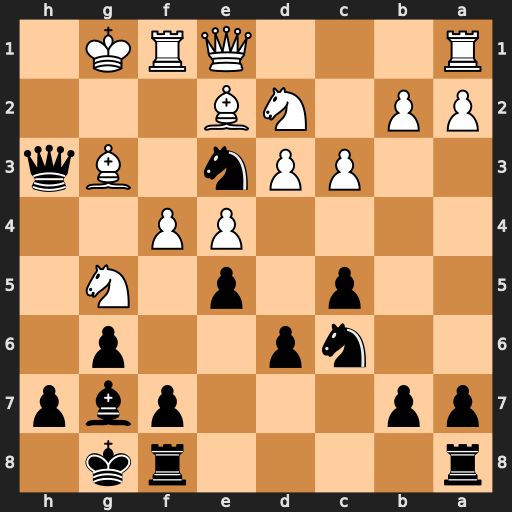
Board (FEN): r4rk1/pp3pbp/2np2p1/2p1p1N1/4PP2/2PPn1Bq/PP1NB3/R3QRK1
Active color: b
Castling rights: -
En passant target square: -
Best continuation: Qg2#